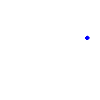
Particle: pion